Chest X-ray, AP view. Patient: 36 years old, sex F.
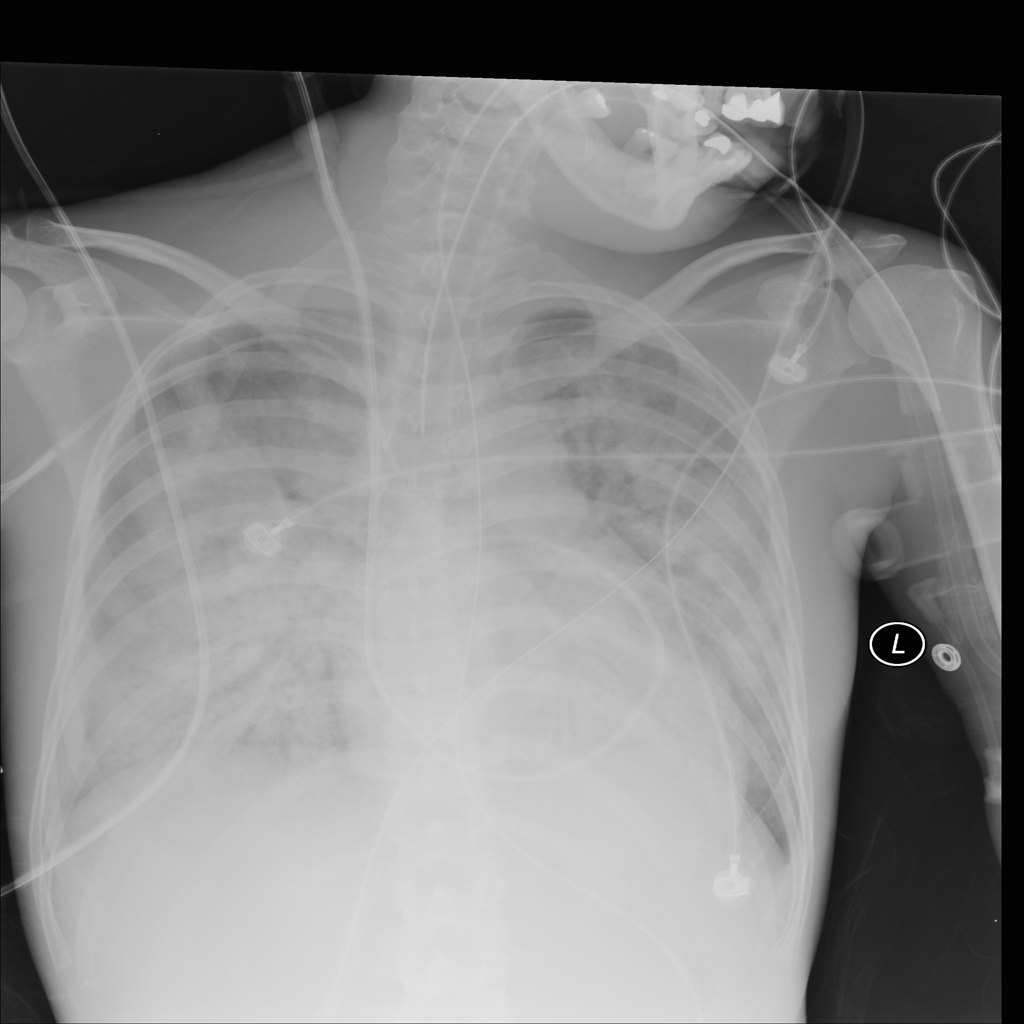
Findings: Infiltration